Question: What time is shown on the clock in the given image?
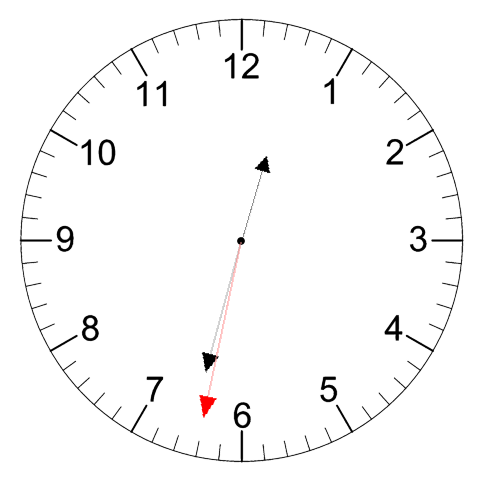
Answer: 12:32:32